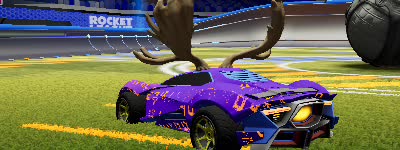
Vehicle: werewolf